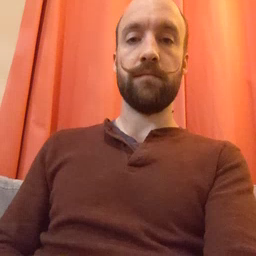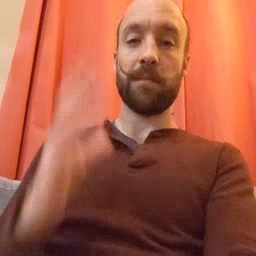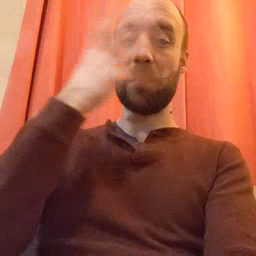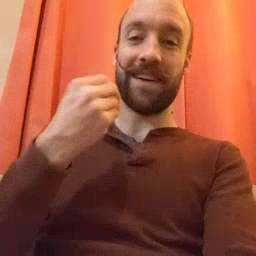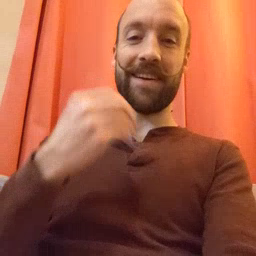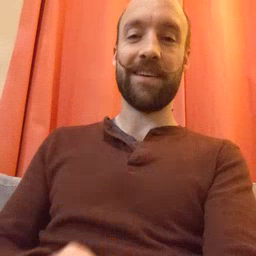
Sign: pretty